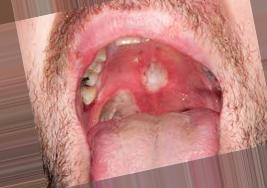
Condition: Mouth Ulcer